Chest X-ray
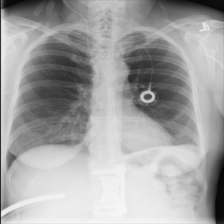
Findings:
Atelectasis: positive
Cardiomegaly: negative
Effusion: negative
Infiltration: negative
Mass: negative
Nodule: negative
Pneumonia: negative
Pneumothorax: negative
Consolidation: negative
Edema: negative
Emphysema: negative
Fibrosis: positive
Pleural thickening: negative
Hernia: negative